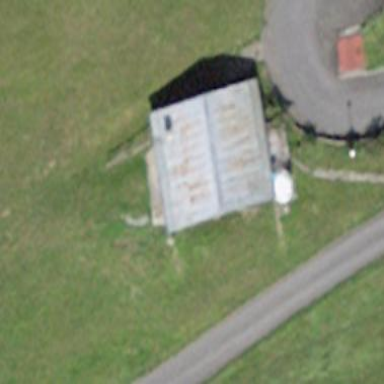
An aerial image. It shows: Barn.